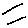
Label: cat